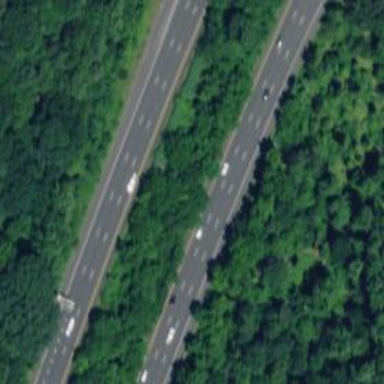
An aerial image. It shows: View of motorway.